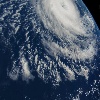
Label: cloud